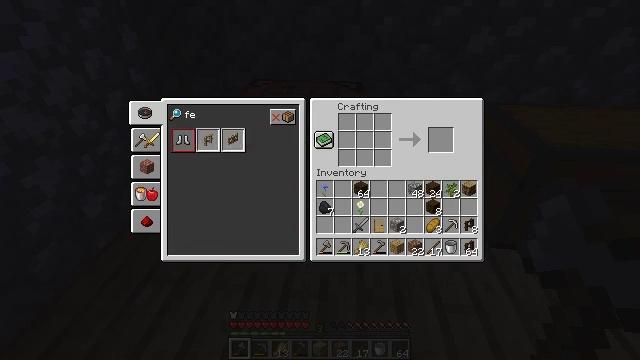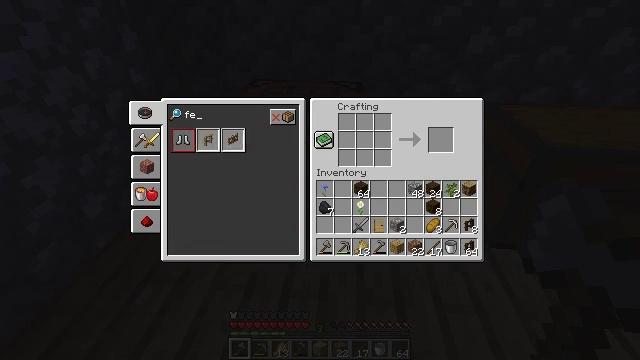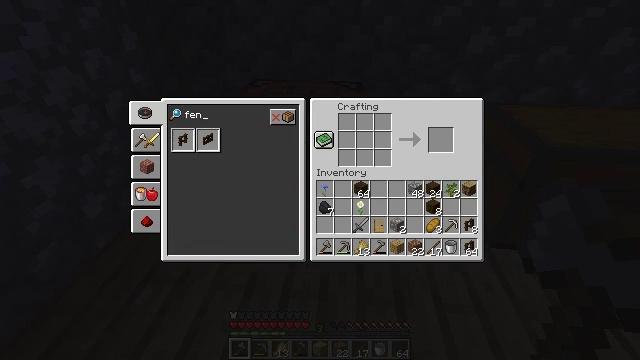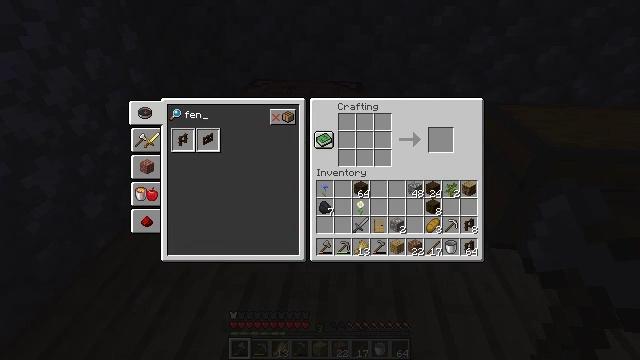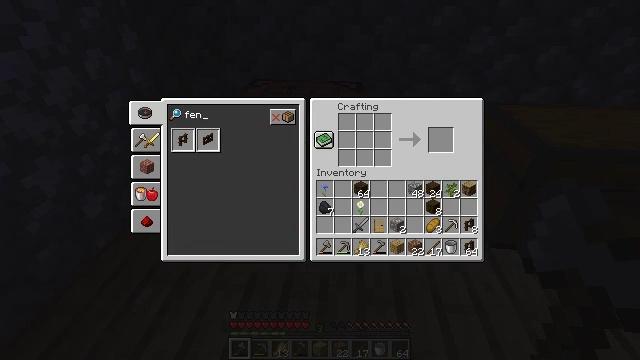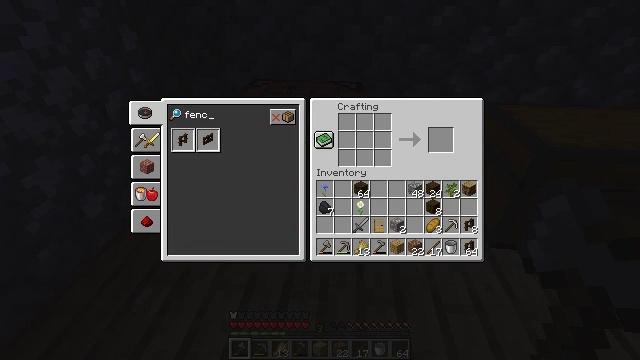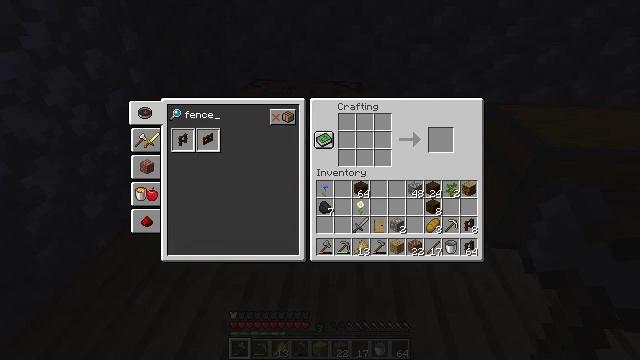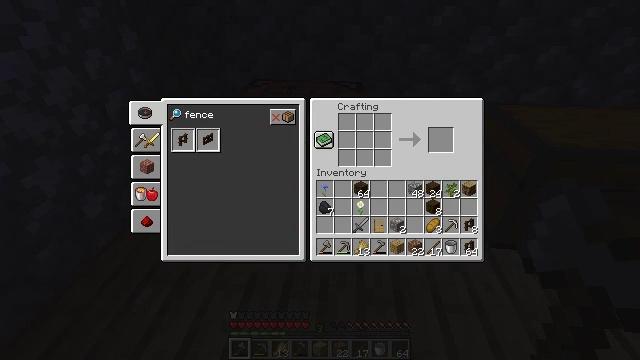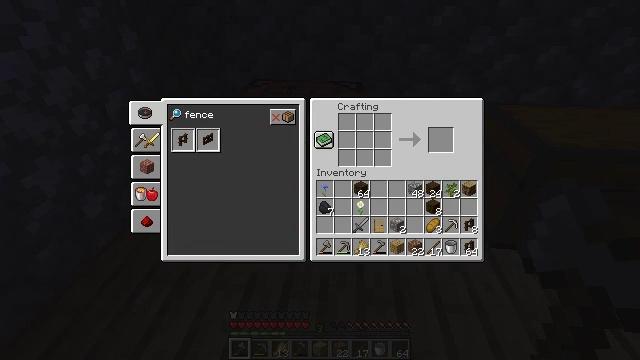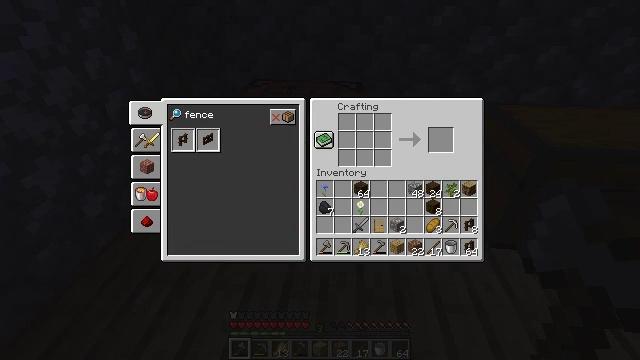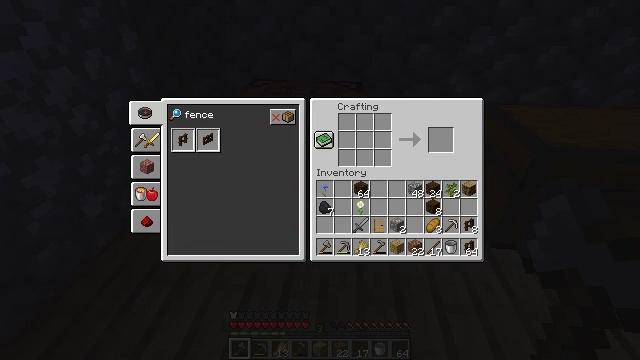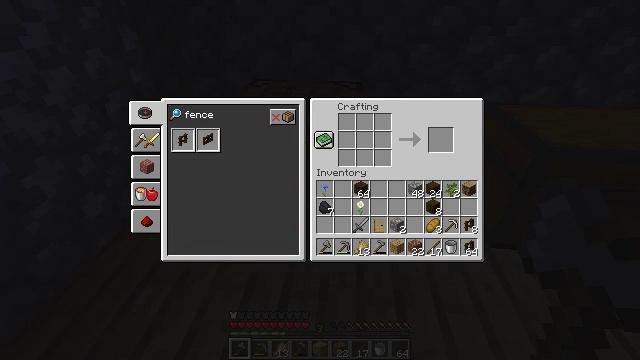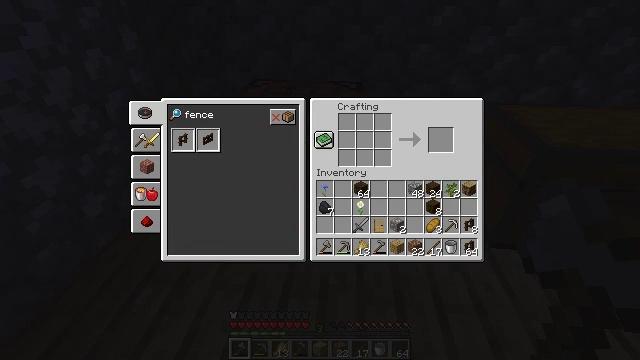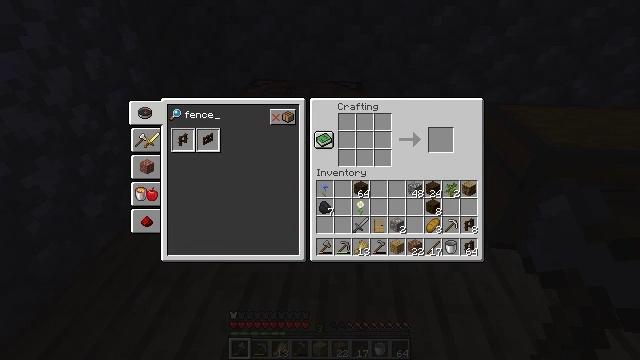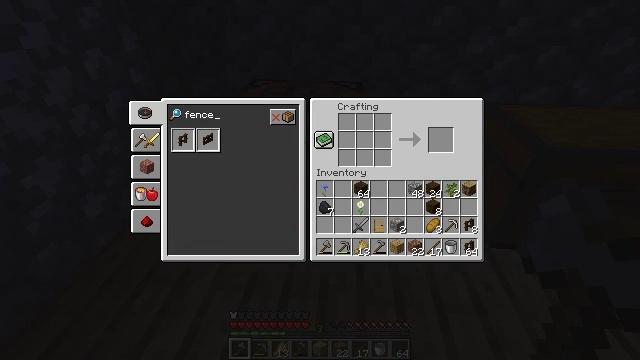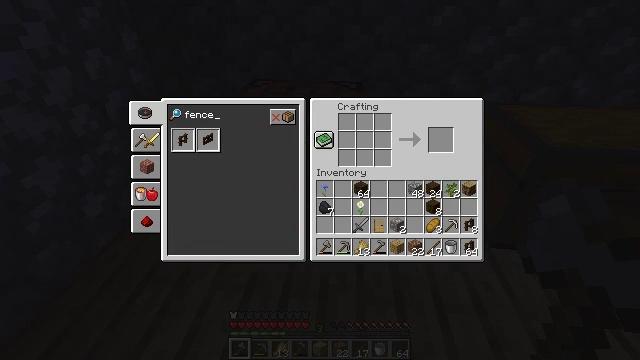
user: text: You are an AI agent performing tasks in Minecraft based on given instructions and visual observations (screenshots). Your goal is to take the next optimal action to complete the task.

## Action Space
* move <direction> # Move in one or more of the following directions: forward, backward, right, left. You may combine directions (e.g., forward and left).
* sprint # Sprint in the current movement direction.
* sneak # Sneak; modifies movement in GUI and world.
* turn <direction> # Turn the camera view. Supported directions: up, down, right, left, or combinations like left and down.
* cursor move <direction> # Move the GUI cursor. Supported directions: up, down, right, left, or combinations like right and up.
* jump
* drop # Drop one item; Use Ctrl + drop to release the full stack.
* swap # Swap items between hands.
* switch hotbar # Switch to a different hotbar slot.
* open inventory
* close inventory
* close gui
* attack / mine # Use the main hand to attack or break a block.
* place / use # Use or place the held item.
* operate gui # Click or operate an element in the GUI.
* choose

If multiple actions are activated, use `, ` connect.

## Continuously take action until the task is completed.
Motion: motion action
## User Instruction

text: Make a dark oak fence gate using the crafting table.
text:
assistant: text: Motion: no_op
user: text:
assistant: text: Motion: no_op
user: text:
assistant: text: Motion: no_op
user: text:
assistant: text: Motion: no_op
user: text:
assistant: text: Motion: no_op
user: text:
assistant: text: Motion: no_op
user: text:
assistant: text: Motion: no_op
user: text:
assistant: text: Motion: no_op
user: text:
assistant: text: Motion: no_op
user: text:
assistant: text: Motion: no_op
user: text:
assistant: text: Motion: no_op
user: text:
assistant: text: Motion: no_op
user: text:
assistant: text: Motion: no_op
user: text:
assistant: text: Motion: no_op
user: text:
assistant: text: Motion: no_op
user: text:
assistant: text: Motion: no_op
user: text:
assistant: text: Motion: no_op
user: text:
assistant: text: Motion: no_op
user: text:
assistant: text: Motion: no_op
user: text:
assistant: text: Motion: no_op
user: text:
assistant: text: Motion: no_op
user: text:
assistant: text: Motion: no_op
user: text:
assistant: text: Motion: no_op
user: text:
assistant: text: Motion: no_op
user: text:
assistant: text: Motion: no_op
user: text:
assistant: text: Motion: no_op
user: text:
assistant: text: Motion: no_op
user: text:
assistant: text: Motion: choose
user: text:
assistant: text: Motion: cursor move down, choose
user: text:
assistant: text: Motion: choose